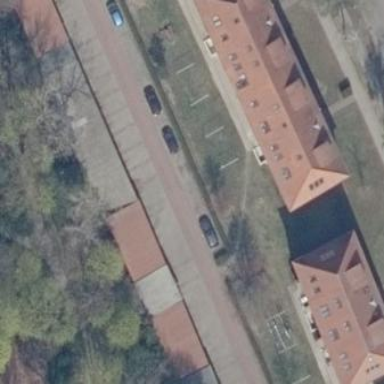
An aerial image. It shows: Group of garages.